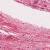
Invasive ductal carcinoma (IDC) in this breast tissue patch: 0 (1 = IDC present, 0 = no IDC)